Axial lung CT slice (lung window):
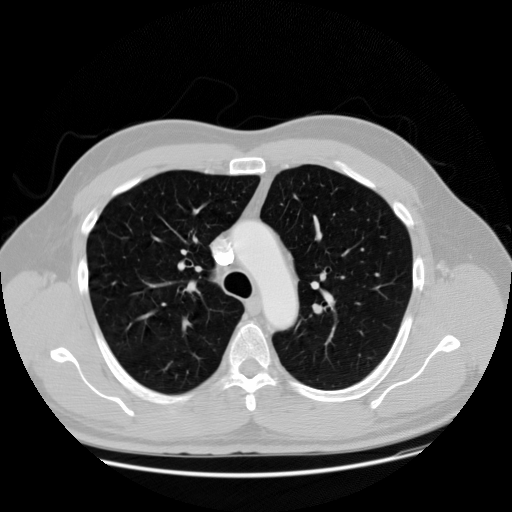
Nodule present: no